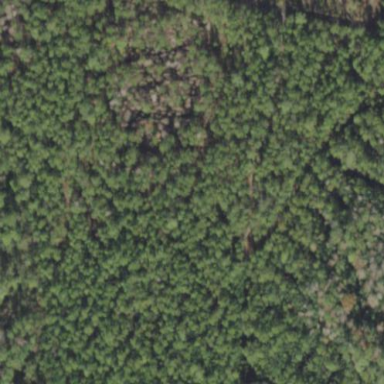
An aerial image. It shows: Needle-leaved woodland.